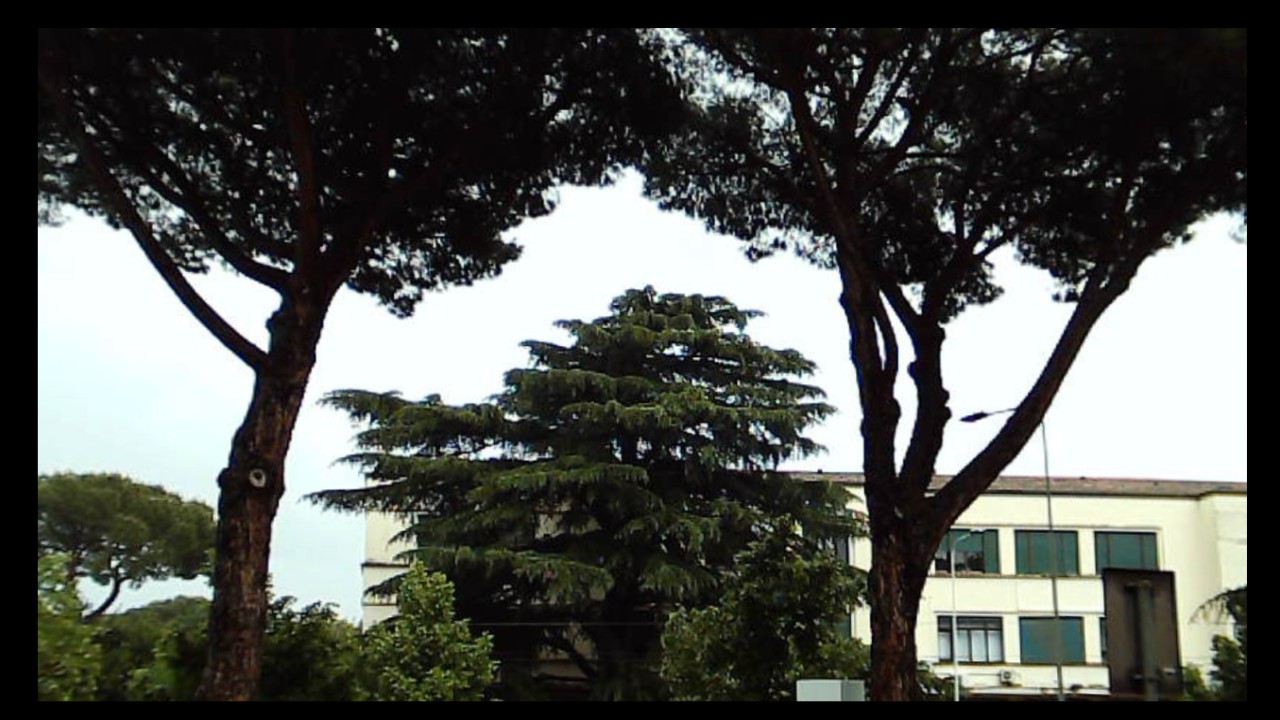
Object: DarwinFPV cineape20